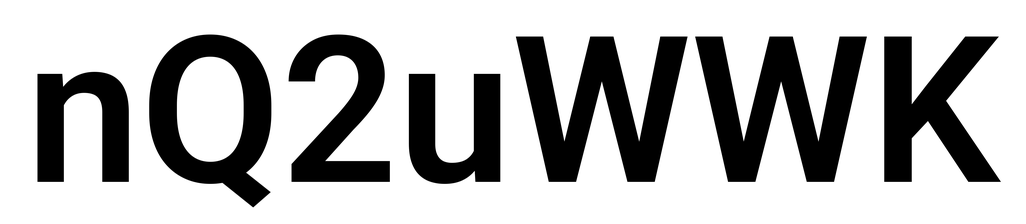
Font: Roboto_SemiBold